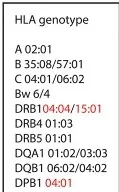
Autoimmune, genetic, and microbial factors associated with Aa-induced early RA. (C) HLA genotype. HLA risk alleles linked to ACPA production and RA are marked in red.
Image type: chart (chart)